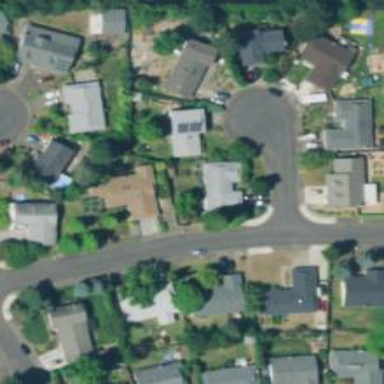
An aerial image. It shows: Residential road.